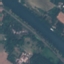
Label: River